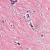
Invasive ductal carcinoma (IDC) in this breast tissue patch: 1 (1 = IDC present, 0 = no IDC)